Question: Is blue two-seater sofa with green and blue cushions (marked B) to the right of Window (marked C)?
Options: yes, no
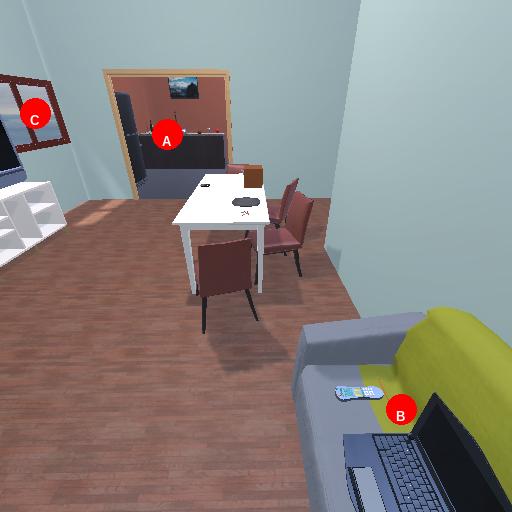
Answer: yes